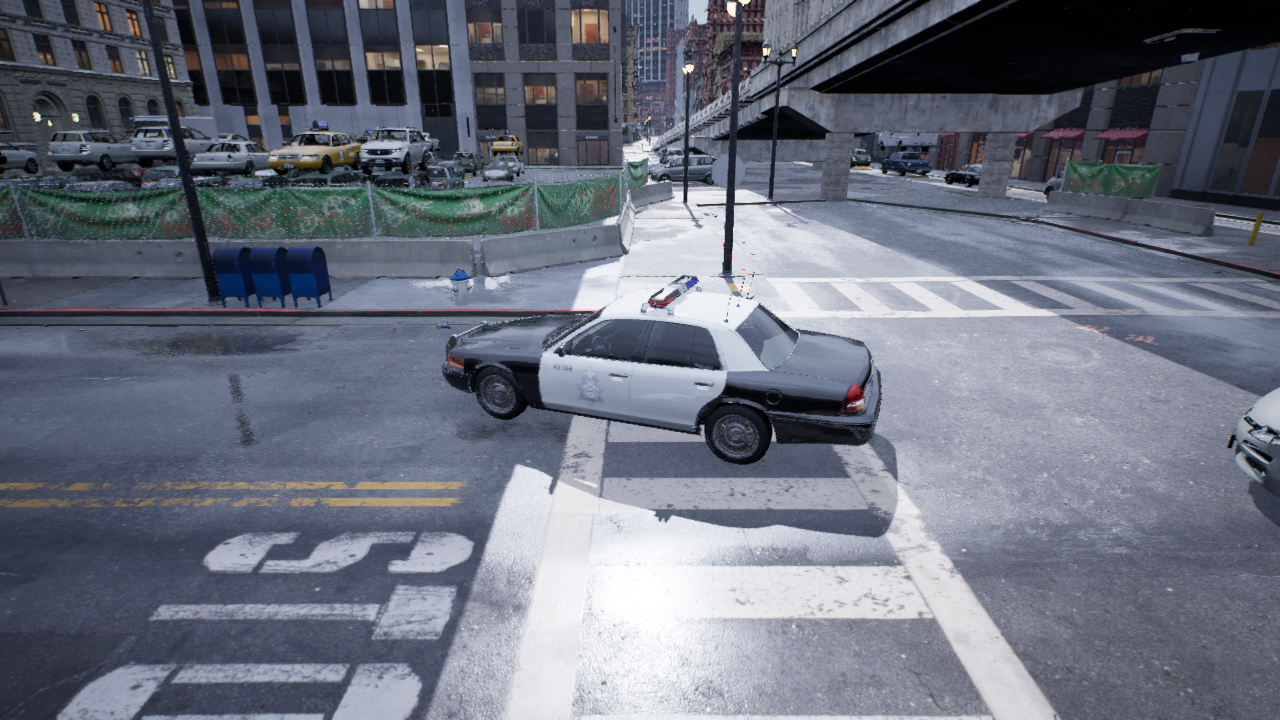
Venue: intersection
Lighting: overcast
Vehicle rig: sedan